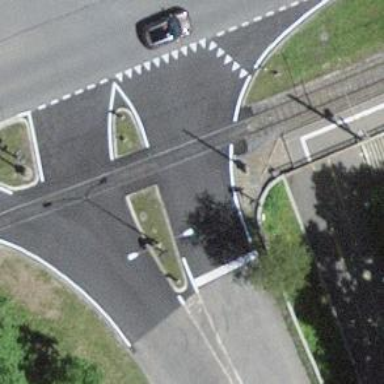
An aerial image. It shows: Level crossing on the railway with lights and double half barrier.